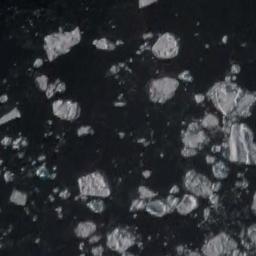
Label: sea_ice